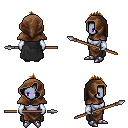
a pixel art fantasy rpg character, female body template, dark elf, purple skin, black cape, robe skirt, brown mohawk hairstyle, cloth hood, white cloth bracers, metal boots, spear, four views (front, back, left, right), 2x2 character sprite sheet, small pixel art, hard edges, no anti-aliasing